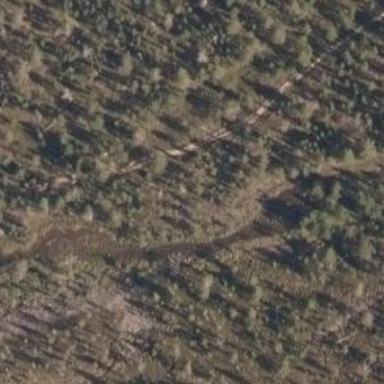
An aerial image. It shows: Path.